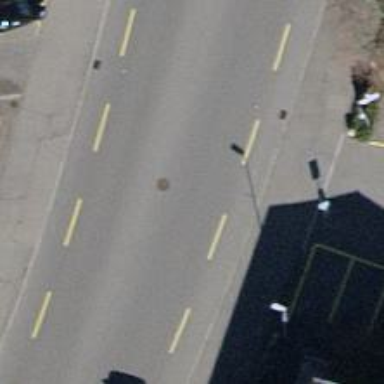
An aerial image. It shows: Tertiary road with asphalt surface and designated cycle lane.